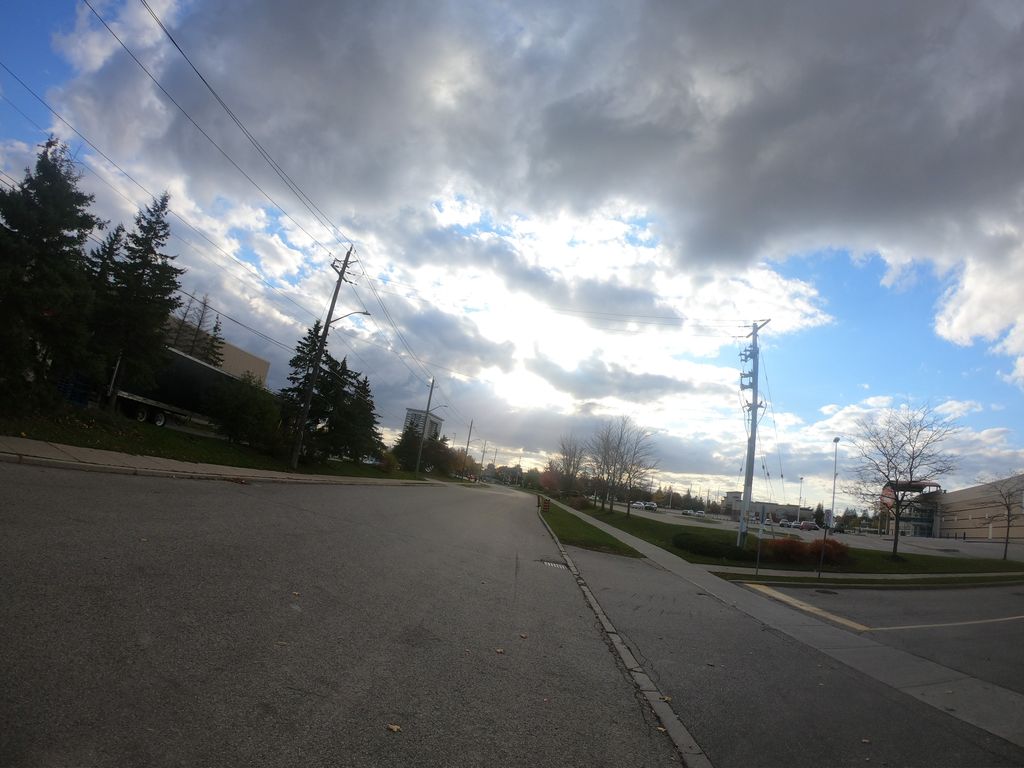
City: kitchener-waterloo